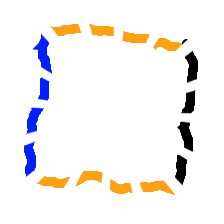
Shape: square